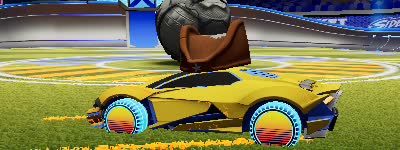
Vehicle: werewolf